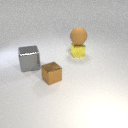
small yellow metal cube behind large gray metal cube